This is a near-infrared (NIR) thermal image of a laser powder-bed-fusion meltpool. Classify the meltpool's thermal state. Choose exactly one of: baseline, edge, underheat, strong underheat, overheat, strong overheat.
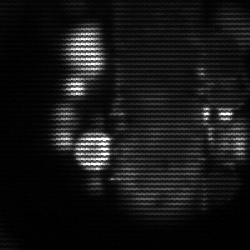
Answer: strong underheat